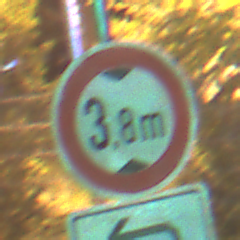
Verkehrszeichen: TatsaechlicheHoehe
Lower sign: RichtungsangabeDurchPfeile2
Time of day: Night
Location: Outdoor (Urban)
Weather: PartlyCloudy
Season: NotSpecified
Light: Artificial